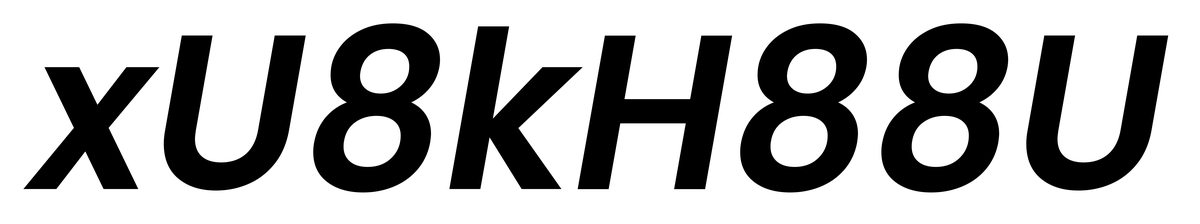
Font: Poppins-SemiBoldItalic